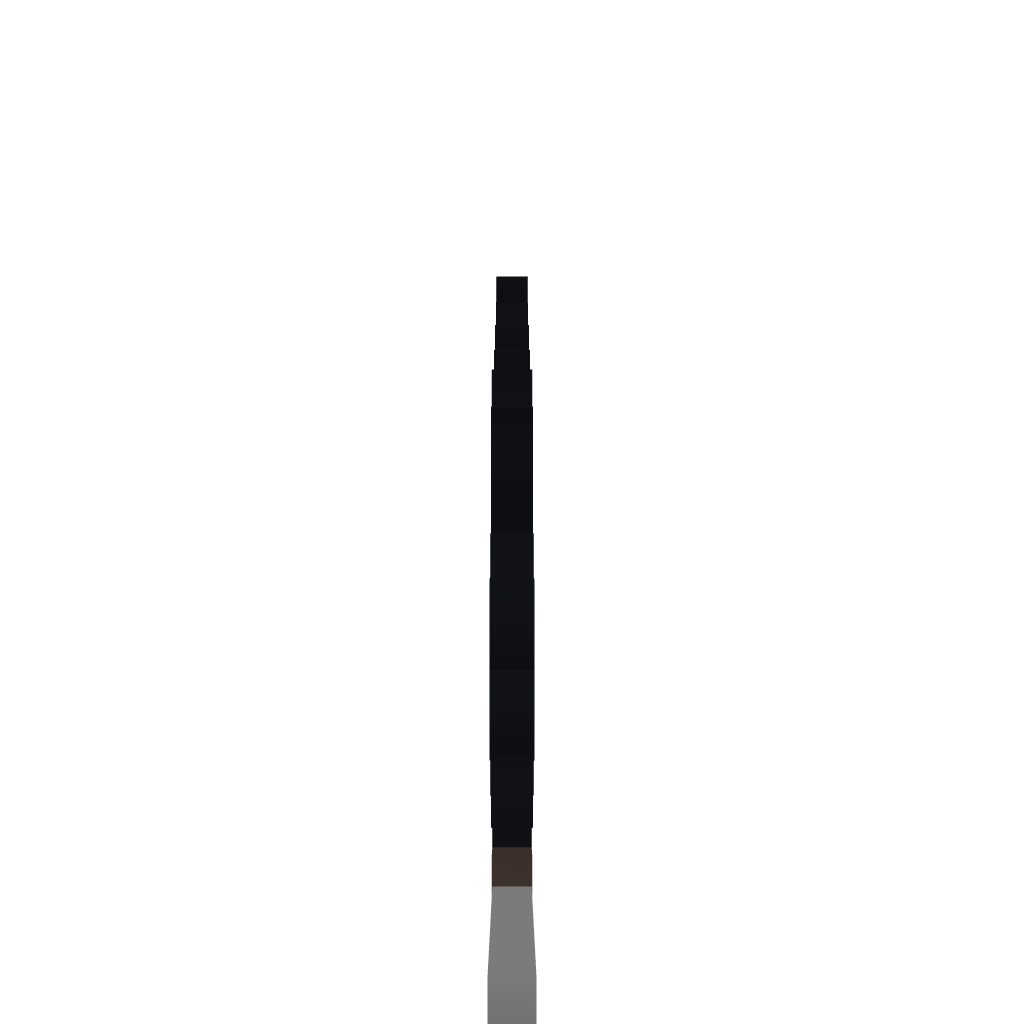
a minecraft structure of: Bulbasaur Ivysaur and Venusaur Pixel Art